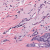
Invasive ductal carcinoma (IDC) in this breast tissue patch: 1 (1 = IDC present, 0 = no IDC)